Interaction volume radius: 5 \u00c5
Interaction volume height: 20 \u00c5
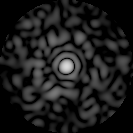
Disorder parameter: 0.8313